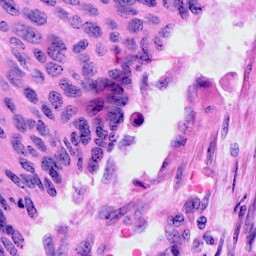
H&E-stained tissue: Cervix